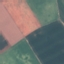
Land use / land cover: AnnualCrop